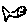
Label: fish